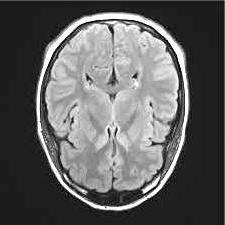
Label: notumor